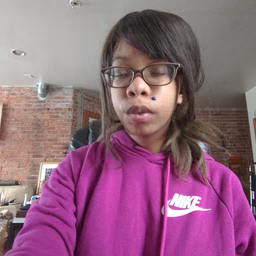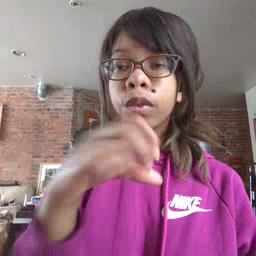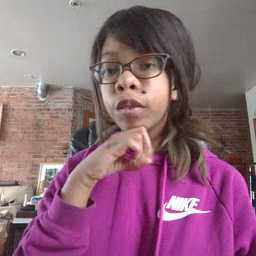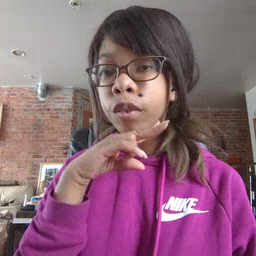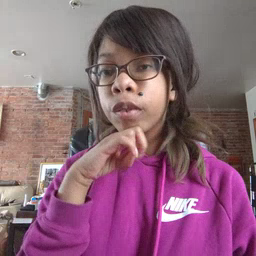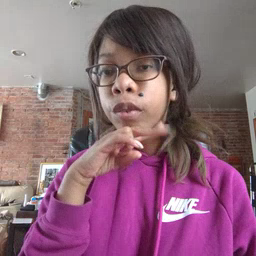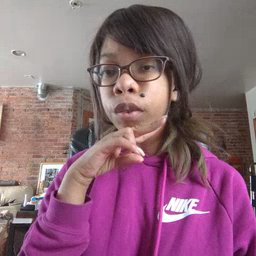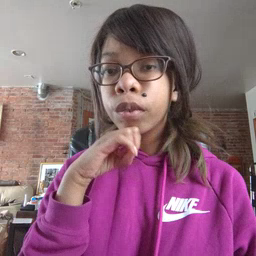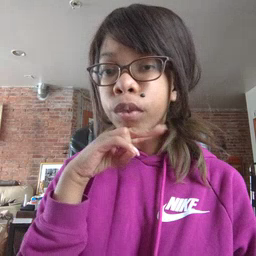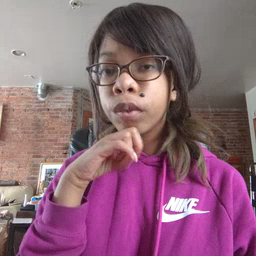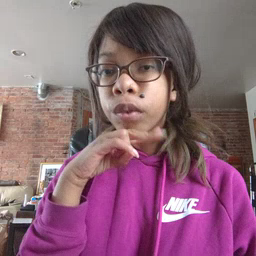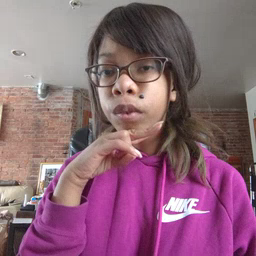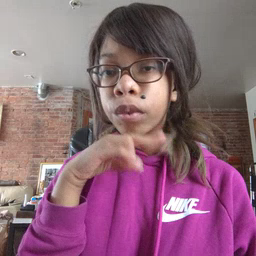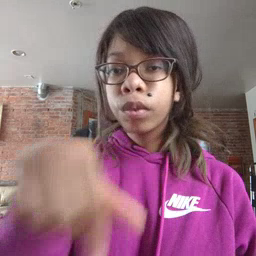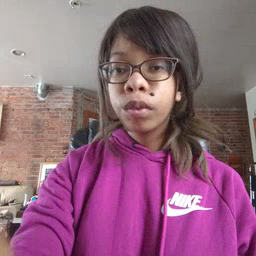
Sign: frog